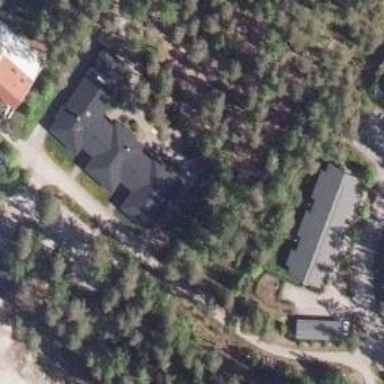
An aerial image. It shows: Kindergarten building.